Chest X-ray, PA view. Patient: 83 years old, sex M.
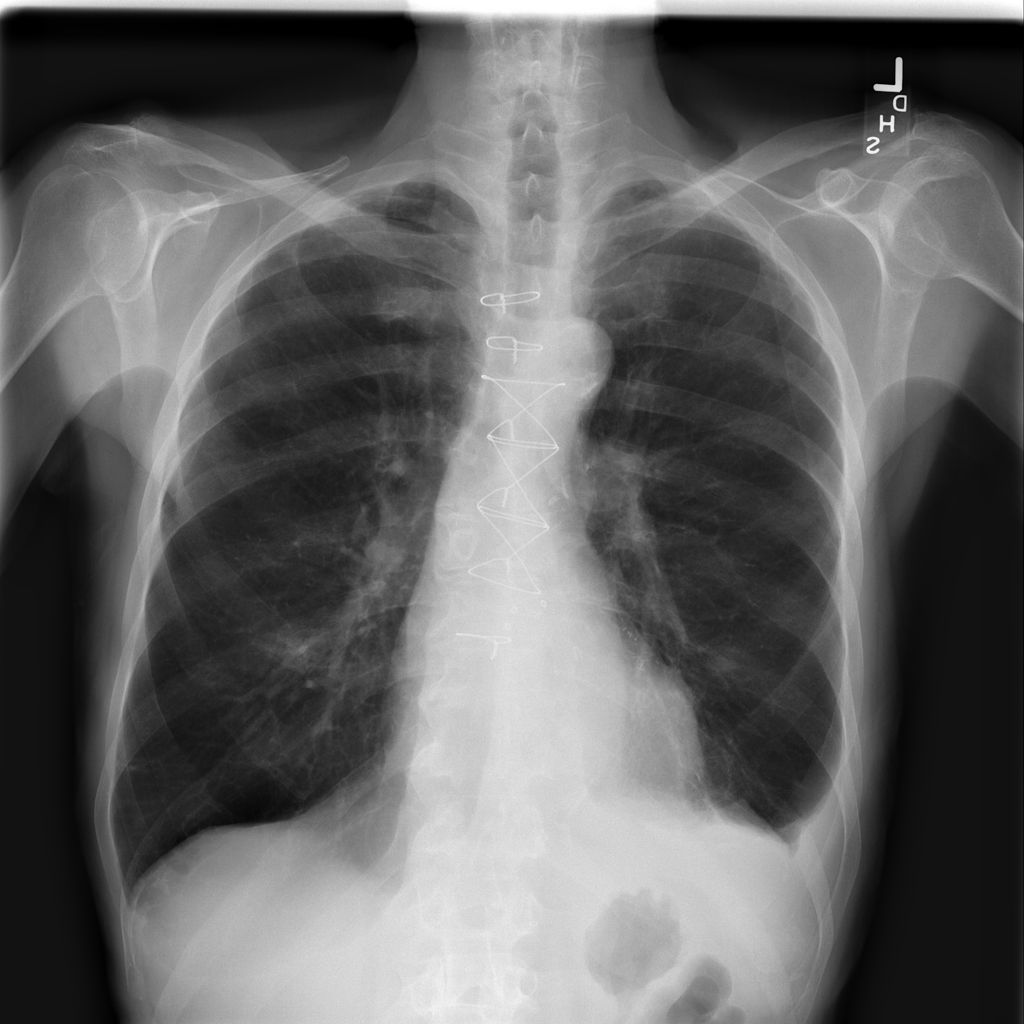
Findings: Effusion, Pleural_Thickening